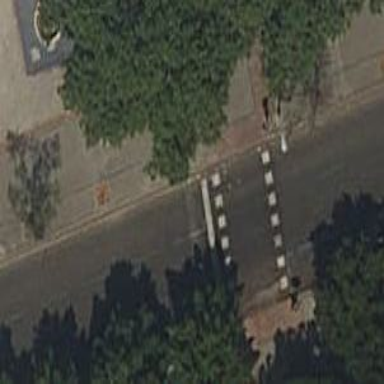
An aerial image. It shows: Road crossing with traffic signals.